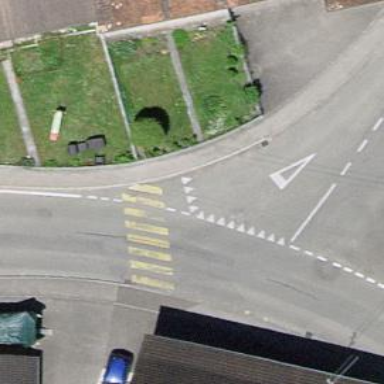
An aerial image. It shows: Zebra crossing on the road.